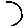
Label: moon